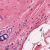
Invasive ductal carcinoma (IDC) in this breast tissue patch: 1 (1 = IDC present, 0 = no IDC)